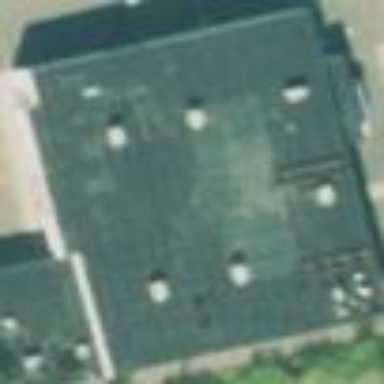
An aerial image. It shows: Building.